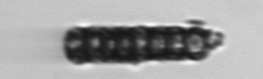
Label: Paralia_sulcata